Question: I am trying to make a simple android app that get info of user from database, and I want to separate these info by line between them.
like this:

here is my code:
'''
public String getData() {
// TODO Auto-generated method stub
String[] columns = new String[] { KEY_ID2, KEY_NAME, KEY_EMAIL};
Cursor c = ourDbase.query(TABLE_SCORE, columns, null, null, null, null, null + " DESC");
String result ="";
int iRow = c.getColumnIndex(KEY_ID);
int iName = c.getColumnIndex(KEY_NAME);
int iEmail= c.getColumnIndex(KEY_EMAIL);
for (c.moveToFirst(); !c.isAfterLast(); c.moveToNext()){
result = result + c.getString(iEmail) + " " + c.getString(iName) + " -" + c.getString(iRow)+ "
";
}
return result;
}
'''
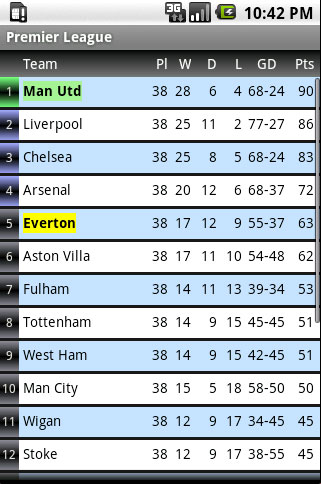
Answer: Do you mean you want something like :
'''
1 Jason j@yahoo.com-2 Mark m@yahoo.com-3 Freya f@yahoo.com
'''
You can do something like :
'''
for (c.moveToFirst(); !c.isAfterLast(); c.moveToNext()){
result = result + c.getString(iEmail) + " " + c.getString(iName) + " -" + c.getString(iRow)+ "
";
result+="-"; //add "-" for each person
}
'''
Please tell me if i miss-understood your question.
Looking from your example, you probably want to use a 'List' of 'person'. If you want this, try :
'''
public List<Person> getData() {
// TODO Auto-generated method stub
String[] columns = new String[] { KEY_ID2, KEY_NAME, KEY_EMAIL};
Cursor c = ourDbase.query(TABLE_SCORE, columns, null, null, null, null, null + " DESC");
List<Person> people = new ArrayList<Person>();
int iRow = c.getColumnIndex(KEY_ID);
int iName = c.getColumnIndex(KEY_NAME);
int iEmail= c.getColumnIndex(KEY_EMAIL);
for (c.moveToFirst(); !c.isAfterLast(); c.moveToNext()){
Person p = new Person();
p.setEmail(c.getString(iEmail));
//set other info, like id, name
people.add(person);
}
return people;
}
'''
Where 'person' is a new 'public class' with private 'id,name and email'.
'''
public class Person {
private String name, id, email;
//create the name,id, email setter - getter or just make those variables public
}
'''
This is what class 'Person' should look like :
Feel free to ask if you dont understand or i miss understood you.